Question: Imagine we have many points which some of them are connected together and we want to cluster them.
Please take a look at the following figure.

If we have the "" of points, how we can cluster them in two group (groups of connected points)?
'''
ConnectivityMatrix=
[1 2
1 3
2 4
2 3
2 1
3 1
3 2
3 4
4 3
4 2
5 8
5 7
5 6
6 5
6 7
7 6
7 5
7 8
8 7
8 5]
'''
The final result should be nodes of '1,2,3,4' in a first group(cluster) and nodes of '5,6,7,8' in a second group (cluster).
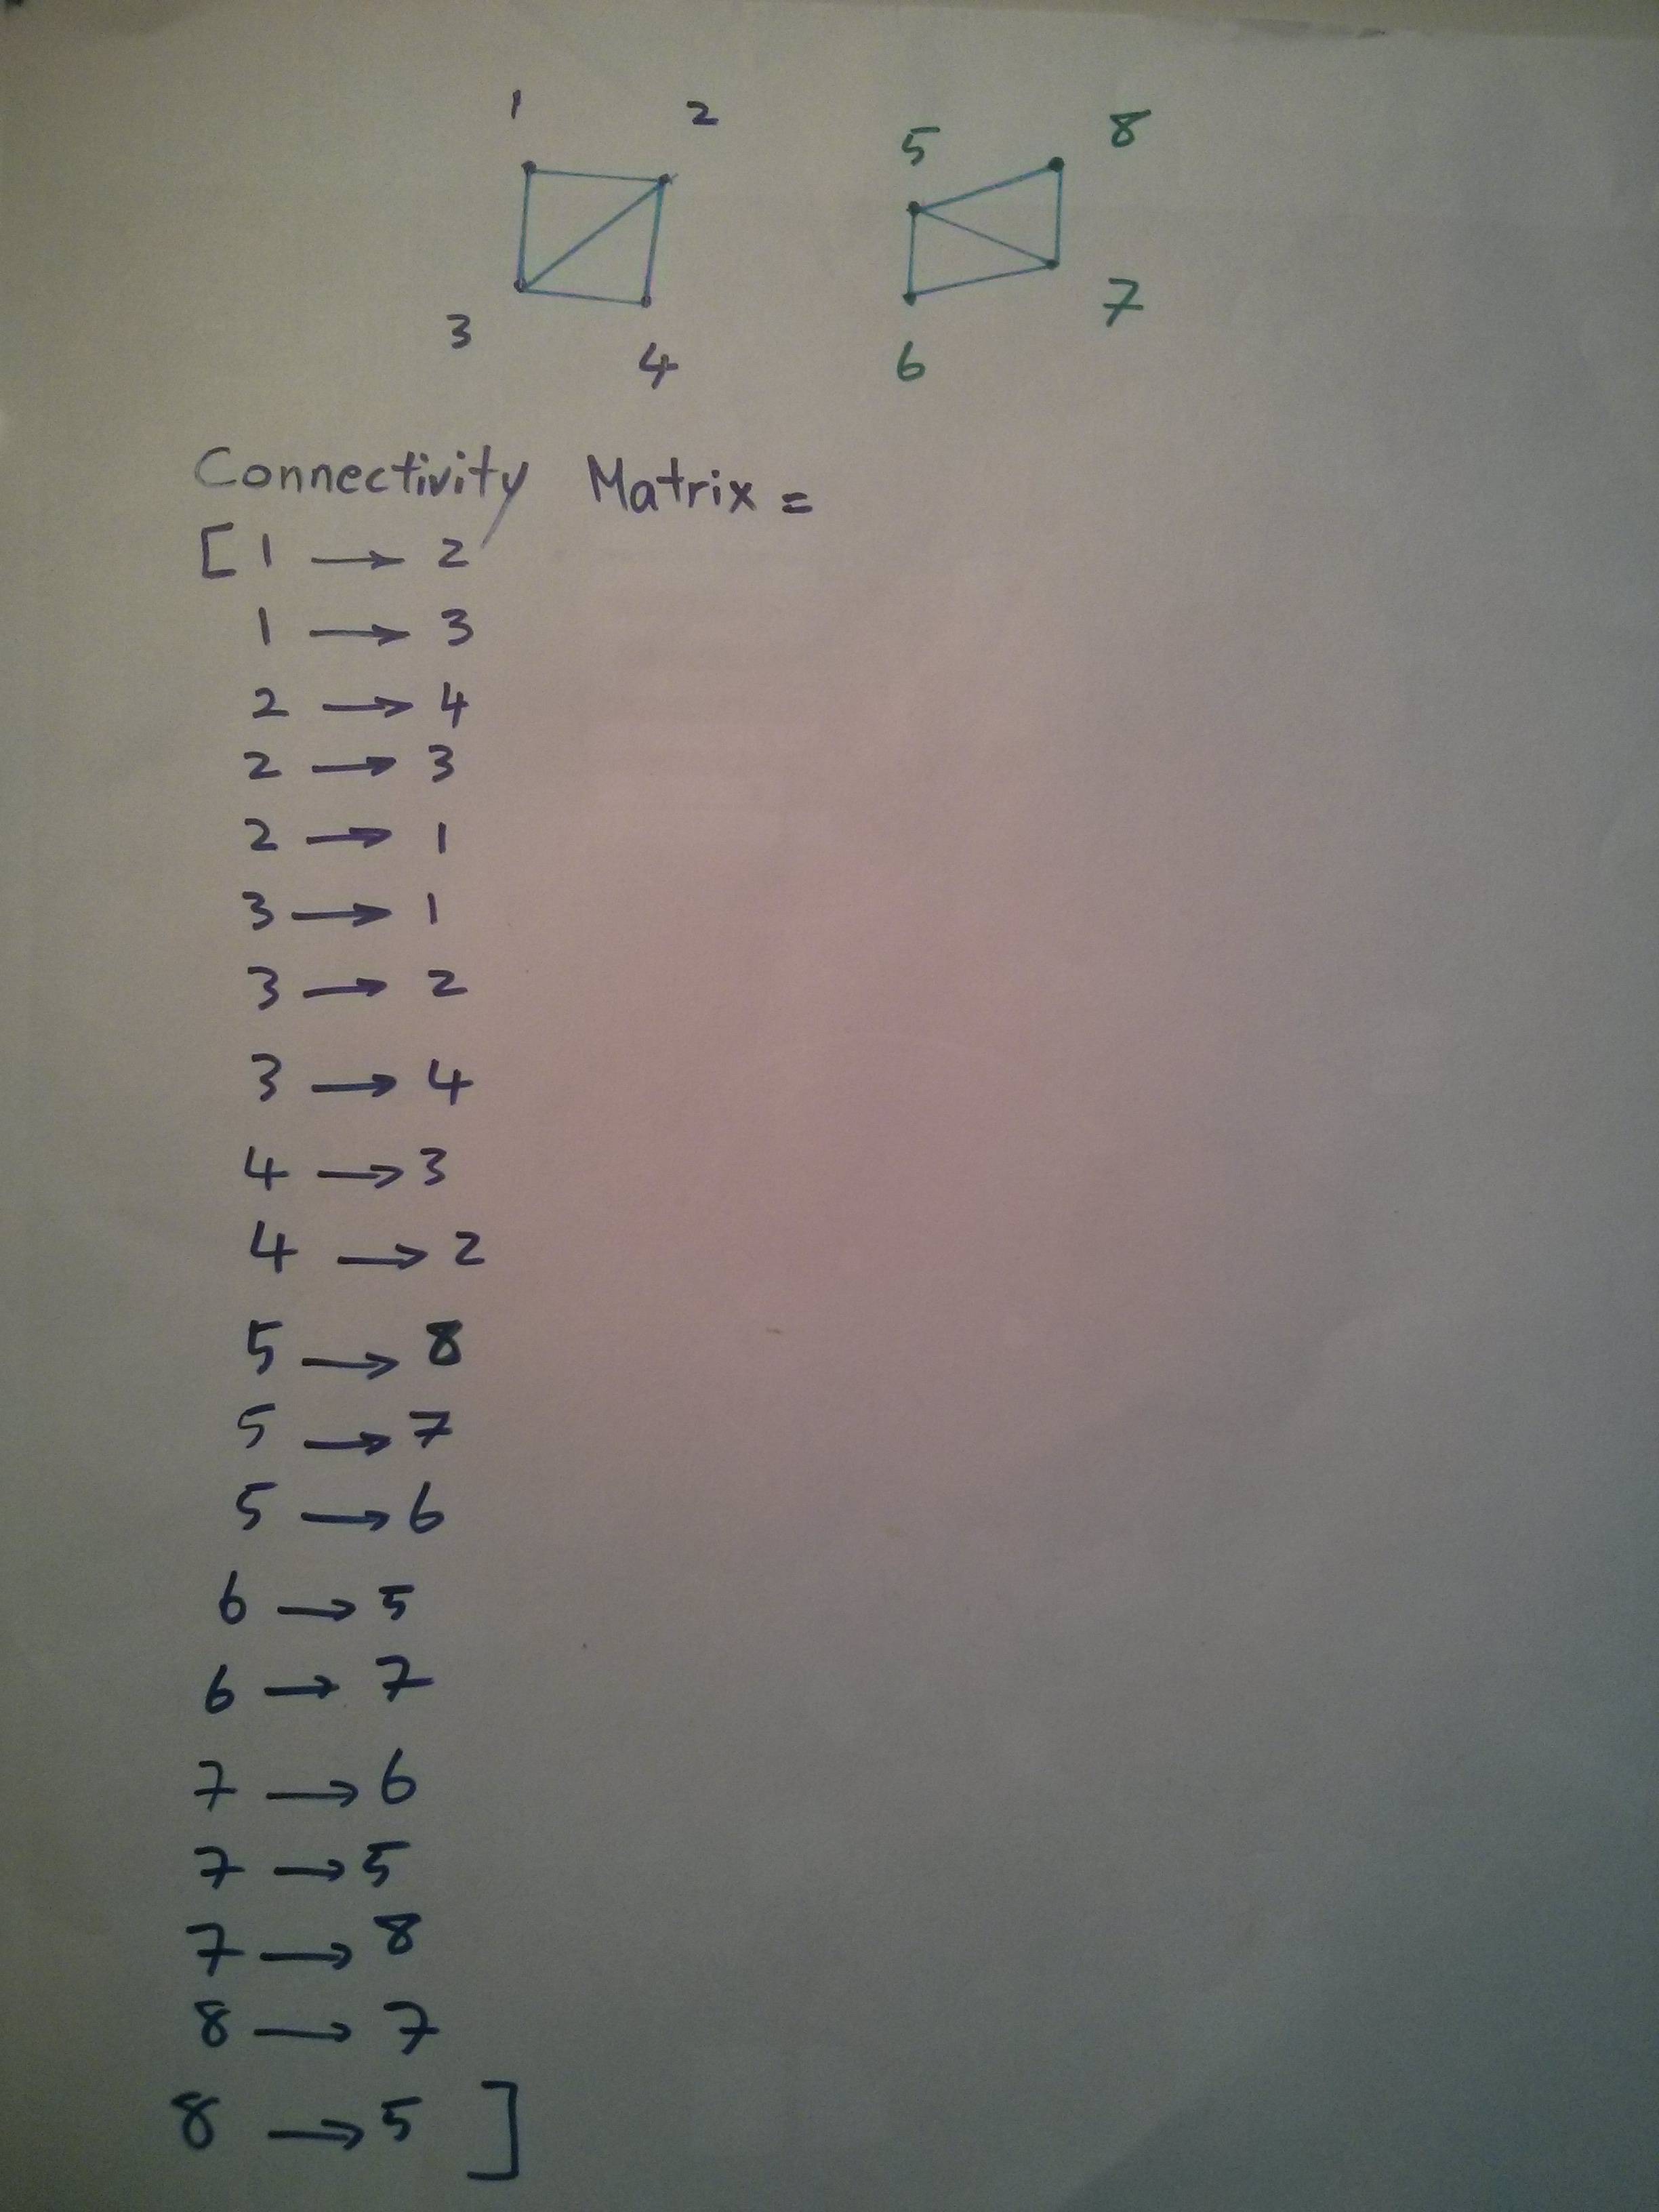
Answer: Here is some code to get you started. I basically implemented Depth First Search... a very crude implementation of it anyway.
<URL> is an algorithm that is used for the traversal of trees. Graphs are essentially a special case of trees where there are leaf nodes that connect back to the root. The basic algorithm for Depth First Search is as so:
- - -
1. Pop off a node off the stack
2. Check the visited nodes list. If this is a node we have already visited, skip.
3. Else, visit any nodes that are connected to this node we popped off and add to the stack
If we have graphs like what you have above, we basically run Depth First Search multiple times. Each time will be for one cluster. After one Depth First Search result, we will discover nodes that belong to one cluster. We restart Depth First Search again with any node that we have not touched yet, which will be a node from another cluster that we have not visited. As you clearly have two clusters in your graph structure, we will have to run Depth First Search two times. This is commonly referred to as .
To find the Connected Components, here are the steps that I did:
1. Create a connectivity matrix
2. Initialize a Boolean list that tells us whether or not we have visited a node in your graph
3. Initialize an empty cluster list
4. Initialize an empty stack that contains which nodes we should visit.
5. While there is at least one node we need to visit... Find such a node Initialize our stack to contain this node While our stack is not empty Pop off a node from the stack If we have visited this node, continue Else mark as visited Retrieve all nodes connected to this node Remove those nodes that are not on the stack in (4) Add these nodes to the stack and the cluster list
6. Once the stack is empty, we have a list of all of the nodes contained in a single cluster. Add this cluster to a final list.
7. Repeat 1 - 6 until we visit all nodes
Without further ado, this is the code. Bear in mind this is not battle tested. If you have graph structures that will generate an error, that'll be on your own to fix :)
'''
ConnectivityMatrix = [1 2
1 3
2 4
2 3
2 1
3 1
3 2
3 4
4 3
4 2
5 8
5 7
5 6
6 5
6 7
7 6
7 5
7 8
8 7
8 5];
%// Find all possible node IDs
nodeIDs = unique(ConnectivityMatrix(:));
%// Flag that tells us if there are any nodes we should visit
nodeIDList = false(1,numel(nodeIDs));
%// Stores our list of clusters
clusterList = {};
%// Keeps track of how many clusters we have
counter = 1;
%// Stack - initialize to empty
stackNodes = [];
%// While there is at least one node we need to visit
while (~all(nodeIDList))
% Find any node
stackNodes = find(nodeIDList == false, 1);
% Initialize our stack to contain this node
nodesCluster = stackNodes;
%// While our stack is not empty
while (~isempty(stackNodes))
% Grab the node off the stack and pop off
node = stackNodes(end);
stackNodes(end) = [];
%// If we have marked this node as visited, skip
if (nodeIDList(node))
continue;
end
%// Mark as visited
nodeIDList(node) = true;
%// Retrieve all nodes connected to this node
connectedNodes = ConnectivityMatrix(ConnectivityMatrix(:,1) == node, :);
nodesToVisit = unique(connectedNodes(:,2).');
%// Remove those already visited
visitedNodes = ~nodeIDList(nodesToVisit);
finalNodesToVisit = nodesToVisit(visitedNodes);
%// Add to cluster
nodesCluster = unique([nodesCluster finalNodesToVisit]);
%// Add to stack
stackNodes = unique([stackNodes finalNodesToVisit]);
end
%// Add connected components to its own cluster
clusterList{counter} = nodesCluster;
counter = counter + 1;
end
'''
Once we have run this code, we can display our clusters like so:
'''
celldisp(clusterList)
clusterList{1} =
1 2 3 4
clusterList{2} =
5 6 7 8
'''
As such, cluster #1 contains nodes 1,2,3,4 while cluster #2 contains nodes 5,6,7,8.
Bear in mind that this code will only work if you sequentially label your nodes as you did in your diagram. You can't skip any label numbers (i.e. you can't do 1,2,4,6,9, etc. This should be 1,2,3,4,5).
Good luck!